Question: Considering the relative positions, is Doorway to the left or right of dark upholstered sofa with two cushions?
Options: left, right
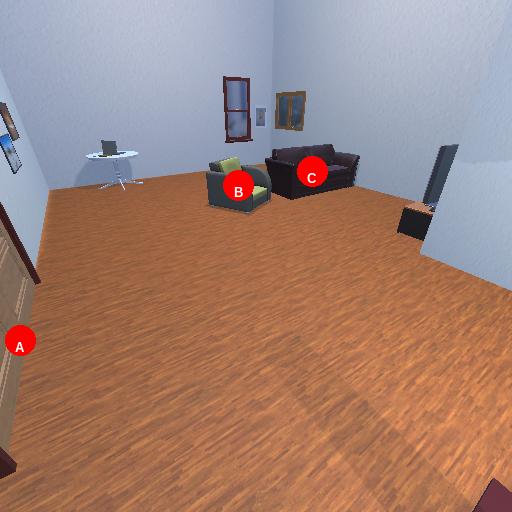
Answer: left